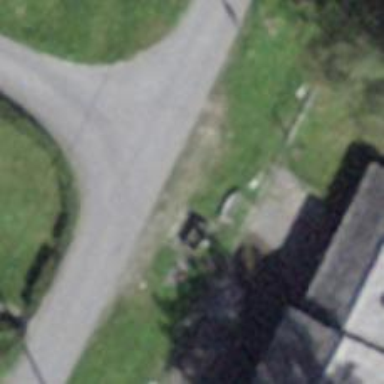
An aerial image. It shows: Brown bench in the vicinity.